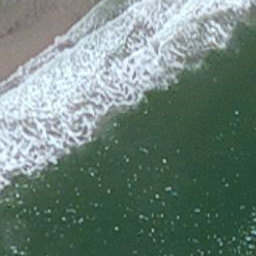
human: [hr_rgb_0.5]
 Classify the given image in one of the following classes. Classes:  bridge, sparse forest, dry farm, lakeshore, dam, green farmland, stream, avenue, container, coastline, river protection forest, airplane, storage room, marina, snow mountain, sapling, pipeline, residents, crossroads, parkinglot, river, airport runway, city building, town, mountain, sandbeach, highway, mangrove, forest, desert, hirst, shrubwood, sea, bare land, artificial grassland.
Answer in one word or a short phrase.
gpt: coastline